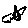
Label: cat